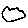
Label: cloud